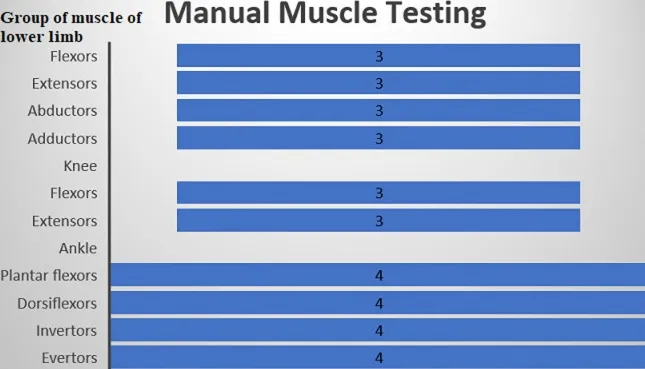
a funnel chart representing manual muscle testing (MMT) of the left lower limb according to medical research council (MRC) grading.
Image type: chart (chart)